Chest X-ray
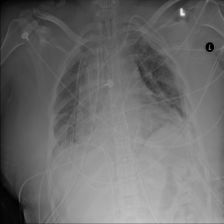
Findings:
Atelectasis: negative
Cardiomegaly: negative
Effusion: negative
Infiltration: negative
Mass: negative
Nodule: negative
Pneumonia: negative
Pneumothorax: negative
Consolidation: negative
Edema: negative
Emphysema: negative
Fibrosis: negative
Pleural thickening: negative
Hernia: negative